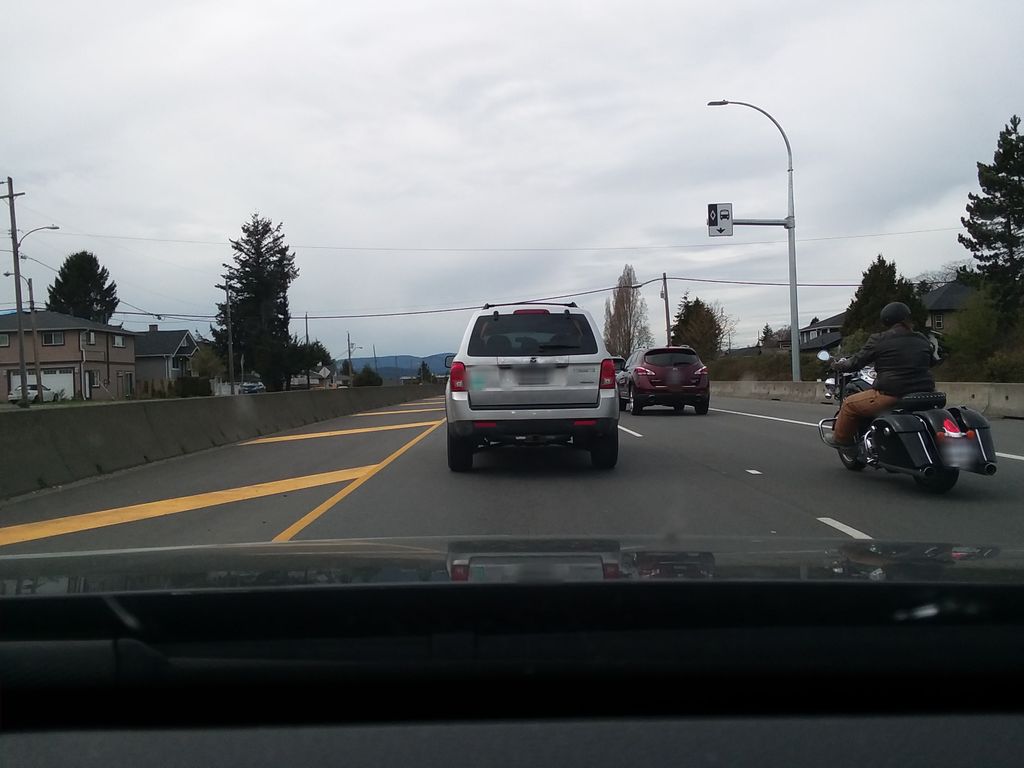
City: victoria